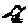
Label: bird